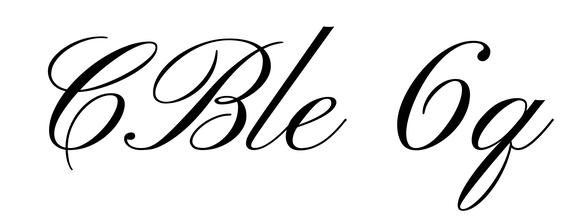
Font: PinyonScript-Regular